Question: I want to use CSS3 to make a transition but I'm new to the subject and can't really see how I'm supposed to get started on my idea. I did some research, but I had a very specific thougt in mind and there's not that much examples of that available.
I want to make a transition that only shows the first card at the beginning, but when hovered on, the image box spreads slowly so the other cards appear.

Does anyone have an idea on how to do this? It would be a great help and a nice lesson for me.
Thanks in advance
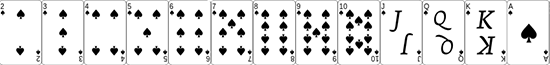
Answer: Create a '<div class="cards">' element with background of your image:
'''
div.cards {
width: 43px;
/* width of one card */
height: 65px;
background: url(http://i.stack.imgur.com/ivCAY.png) 0 0 no-repeat;
-webkit-transition: width 2s;
transition: width 2s;
}
/* then on hover: */
div.cards:hover {
width: 550px;
/* width of full image */
}
'''
'''
<div class=cards />
'''